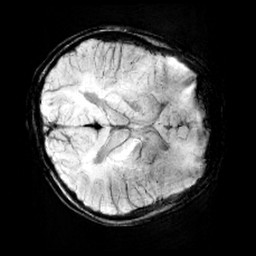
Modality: minIP
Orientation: axial
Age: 11
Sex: female
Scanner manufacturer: siemens
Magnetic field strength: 3 T
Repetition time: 0.027 s
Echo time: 0.02 s